Question: Is there an easy way to create multiple spreadsheets from a single excel sheet?
For example, if I had an excel file in the following format:

could a batch file be used to create separate files for every Number in the list? each file would contain all rows for that Number, and be named using a format with text around the Number, like "Number_123_rows.xls".
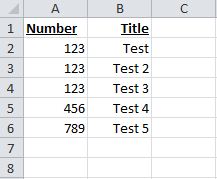
Answer: This should do, what you want.
It works with a delimited csv-file, but you can change that to your needs ('delims='):
'''
@echo off
for /F "tokens=1* delims=," %%i in (file.csv) do (
echo %%i,%%j >>%%i.csv
)
'''
(you may want to delete the "Number.csv")
For converting XLS to CSV, this may help (I did not try that):
<URL>
if "numbers" is in another column
a single line consists of several "tokens", delimited by one or more delimiters (in this case the comma)
You can take token 1, token 2, token 3 etc. "*" means "the rest of the line"
So, if Numbers is in Column 2, write
'''
for /F "tokens=1,2,* delims=," %%a in (file.csv) do (echo %%a,%%b,%%c >>%%b.csv )
'''
(note that it writes to the file %%b.csv (number is column 2)
or if you want to change the order:
'''
for /F "tokens=1,2,* delims=," %%a in (file.csv) do echo %%b,%%a,%%c
'''
(note the order of a, b and c)
if you would use 26 tokens, they will be named %%a to %%z
you can expand it to "tokens=1,2,3,4,5,6,7" etc, when you need it to rearange the order.
:
for the headers, simply add one line before the "for"-line:
'''
echo Number,Title,Third Column >file.csv
'''
Thee '>' creates a new file (deleting a existing file), while '>>'appends to the file